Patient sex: M
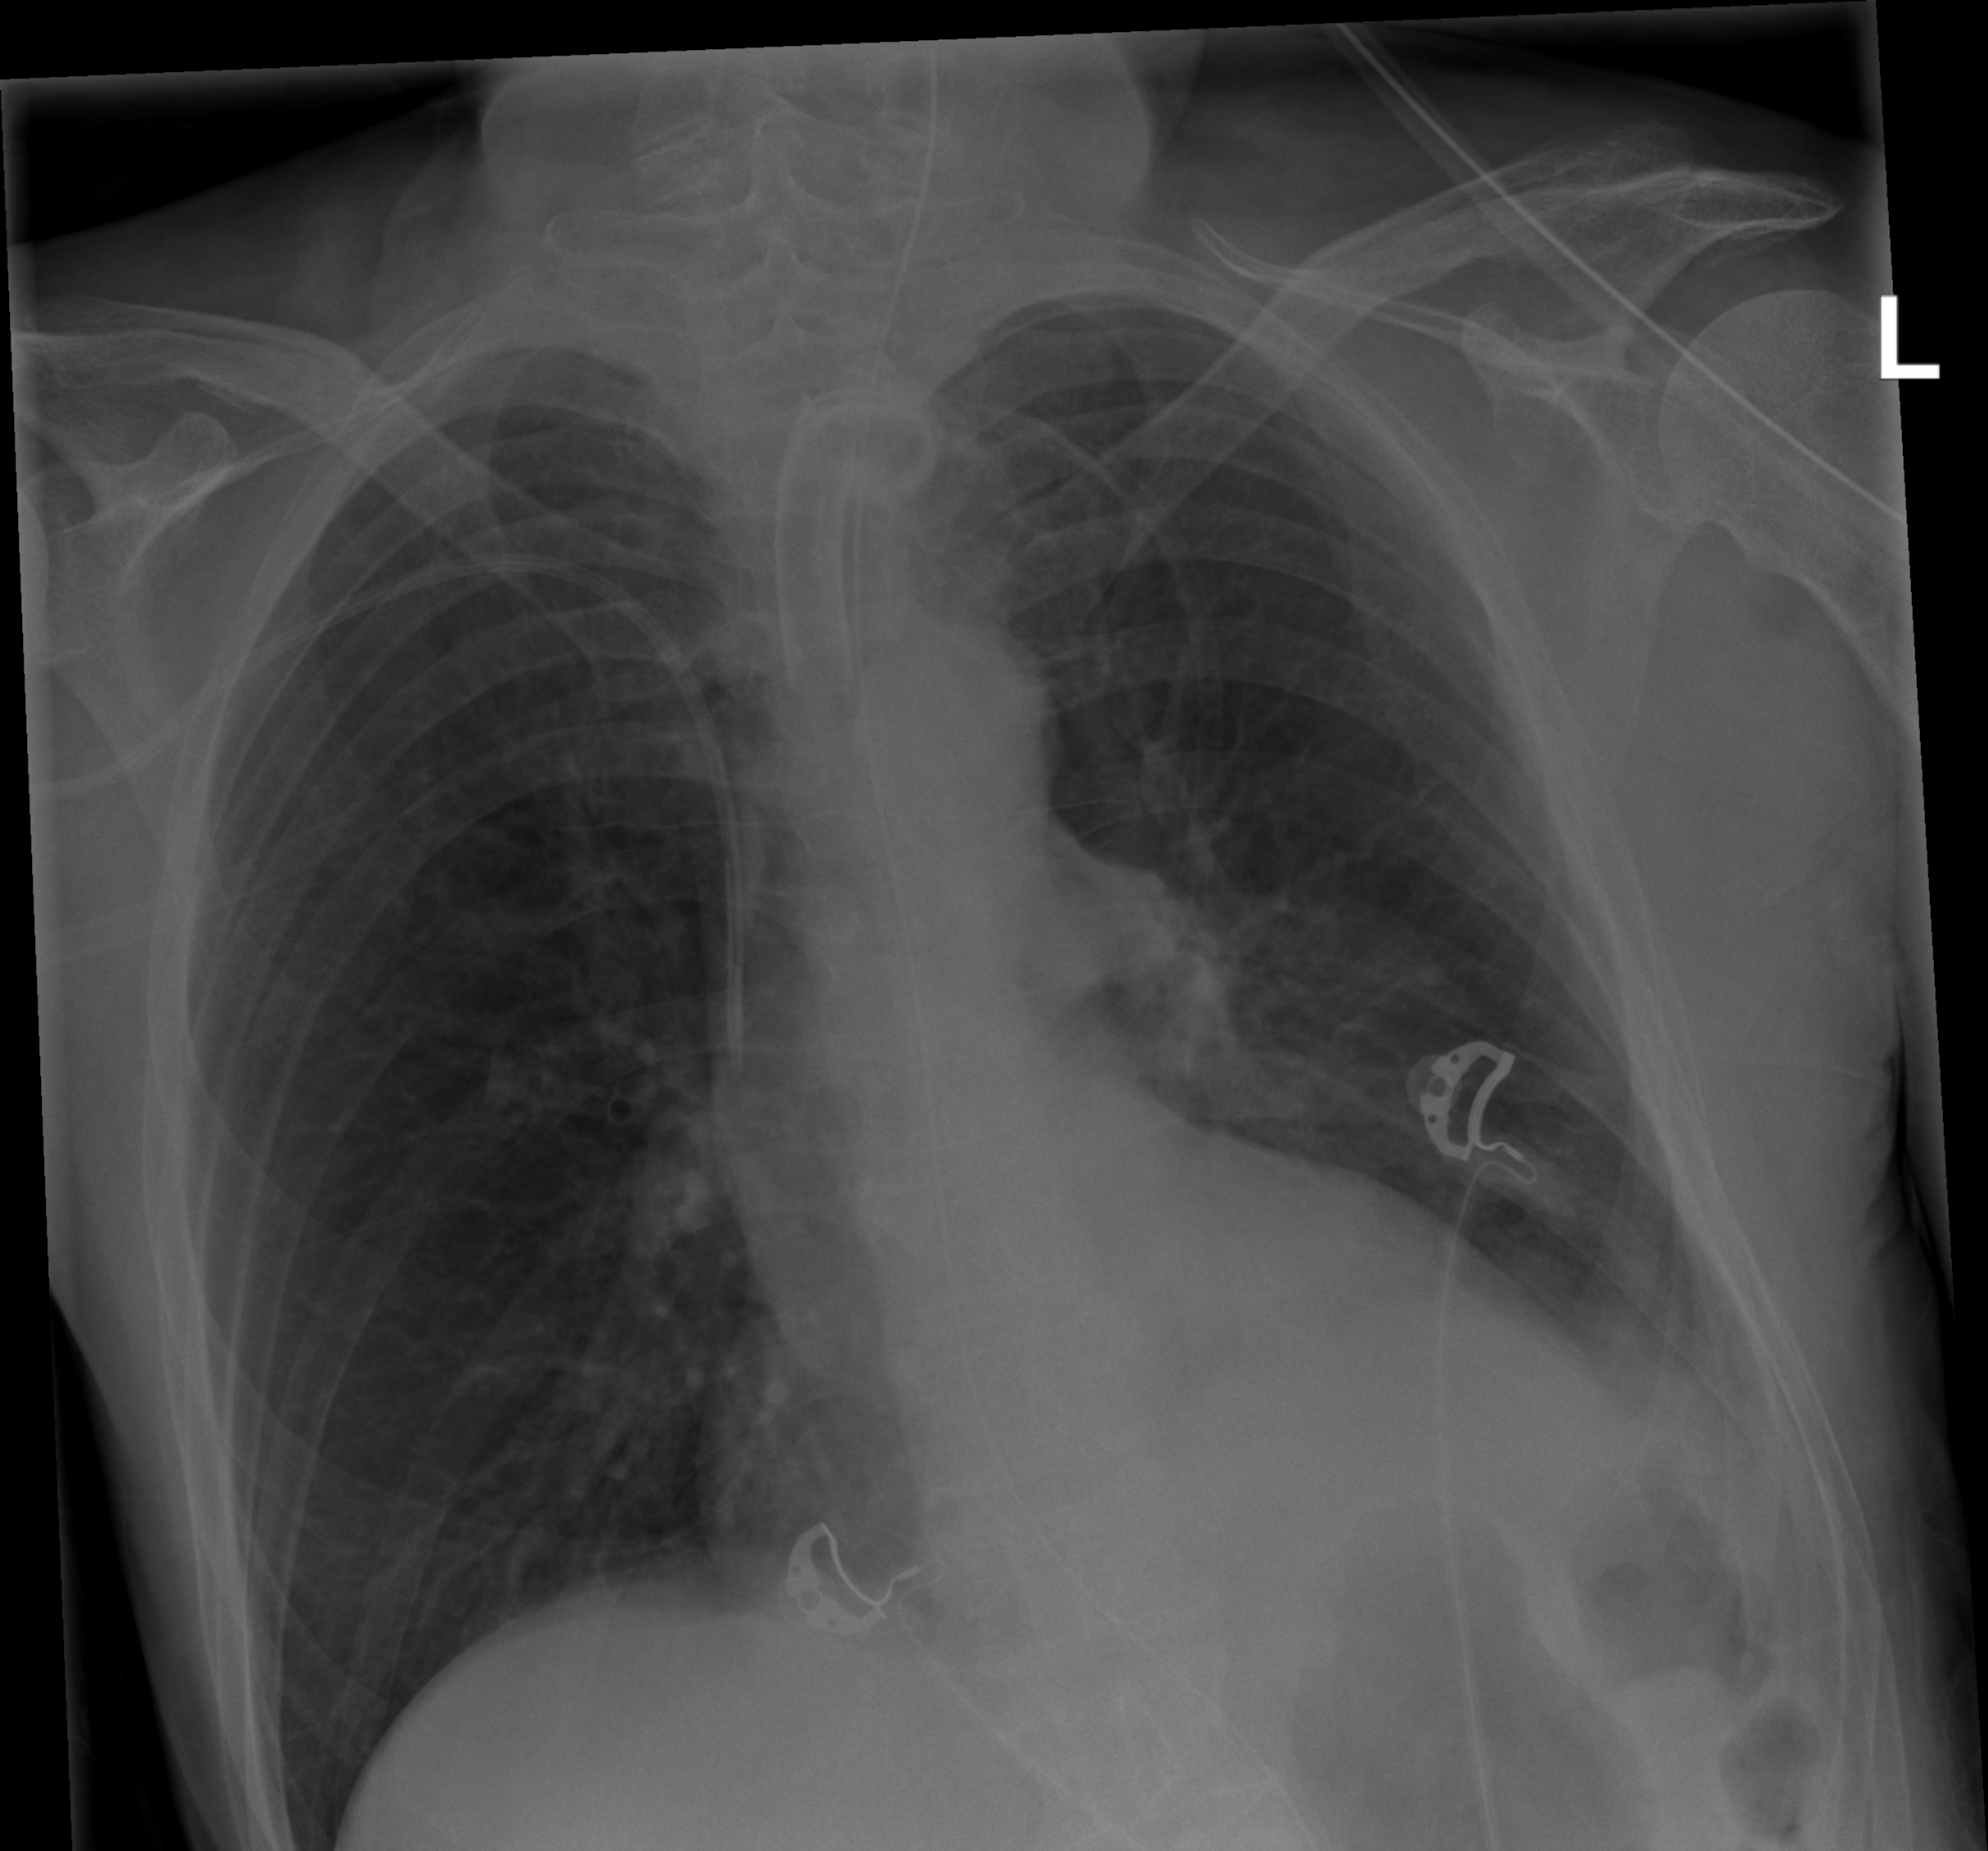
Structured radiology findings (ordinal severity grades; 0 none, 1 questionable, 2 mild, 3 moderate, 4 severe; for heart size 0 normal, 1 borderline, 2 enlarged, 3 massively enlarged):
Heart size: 0
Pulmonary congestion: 0
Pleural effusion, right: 0
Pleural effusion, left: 2
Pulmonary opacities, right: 0
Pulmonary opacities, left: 0
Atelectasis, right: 0
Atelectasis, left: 2